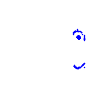
Particle: proton